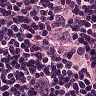
Metastatic tissue present: yes